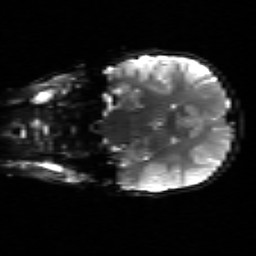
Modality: sbref
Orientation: coronal
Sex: male
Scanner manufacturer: siemens
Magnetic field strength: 3 T
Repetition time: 5 s
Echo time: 0.071 s